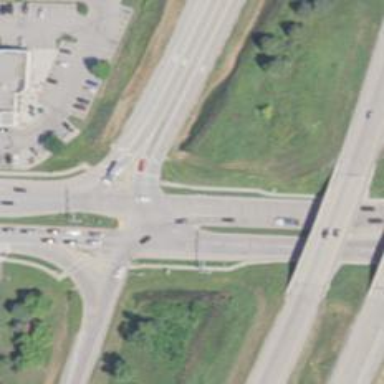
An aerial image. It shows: Secondary link road.